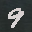
Label: 9